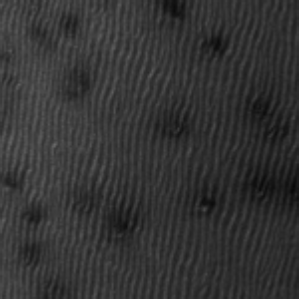
Label: frost